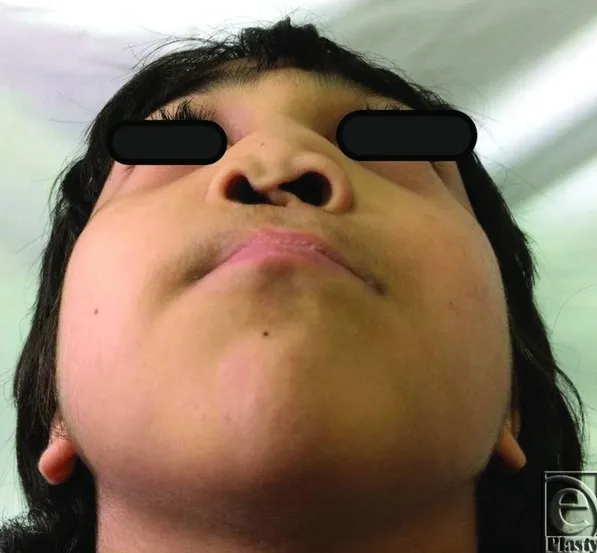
Preoperative base view of the nose with obvious deviation of the columella to the right side and discrepant nostrils.
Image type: medical_photograph (skin_photograph)